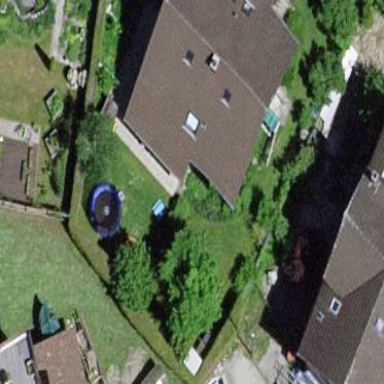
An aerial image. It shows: Simple house.